Field crop: maize
Growth stage: 2
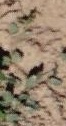
Species: convolvulus